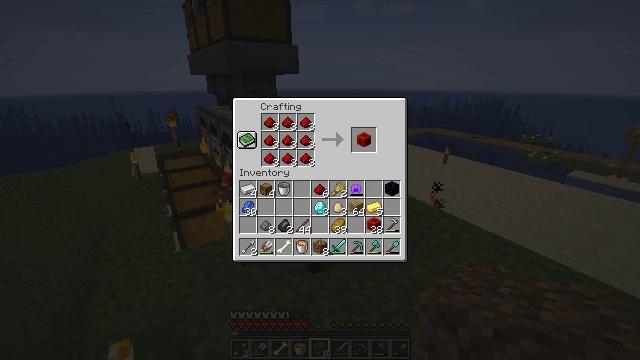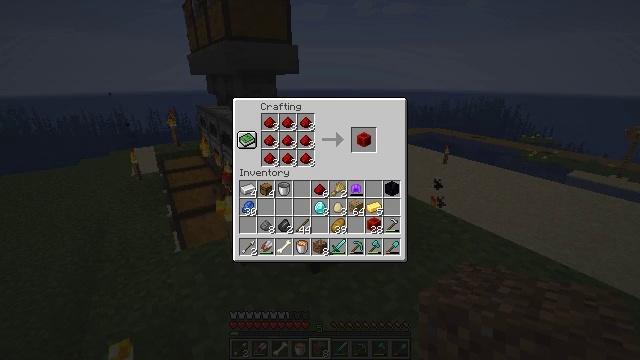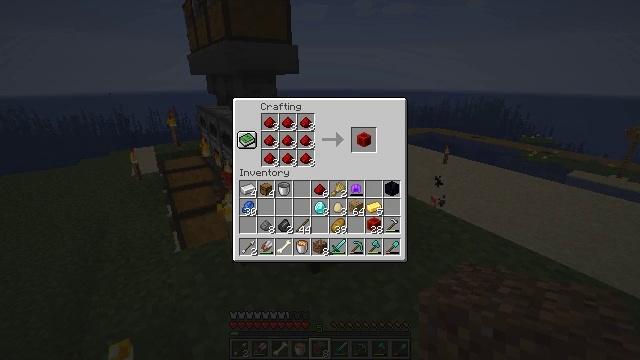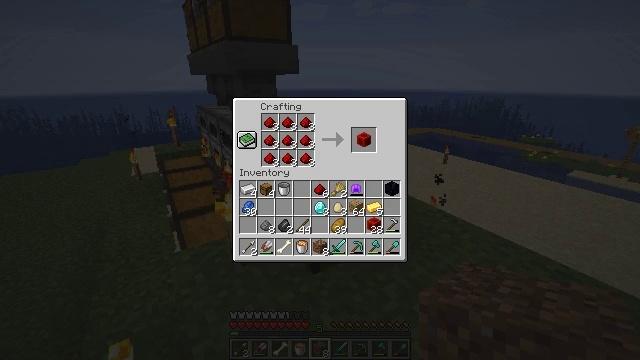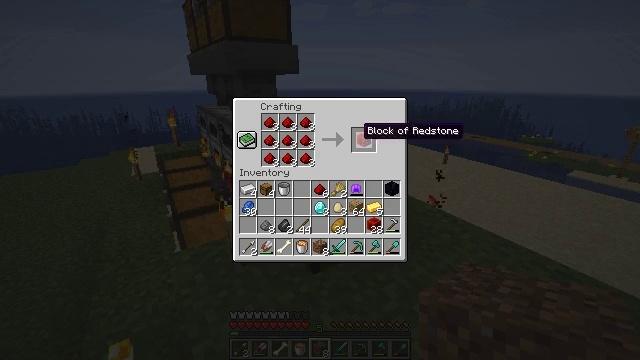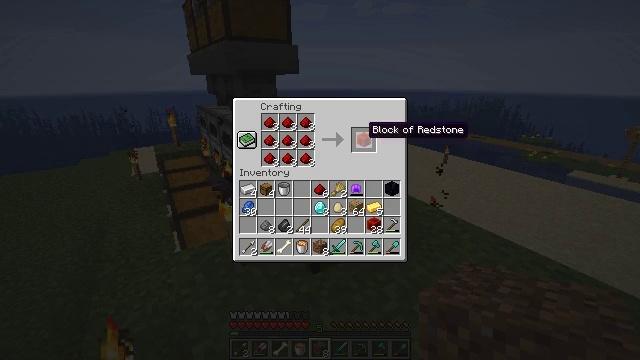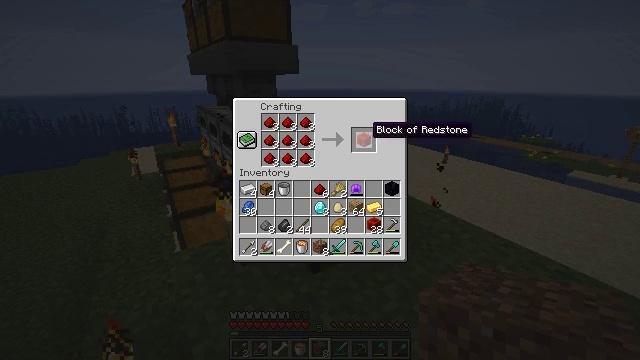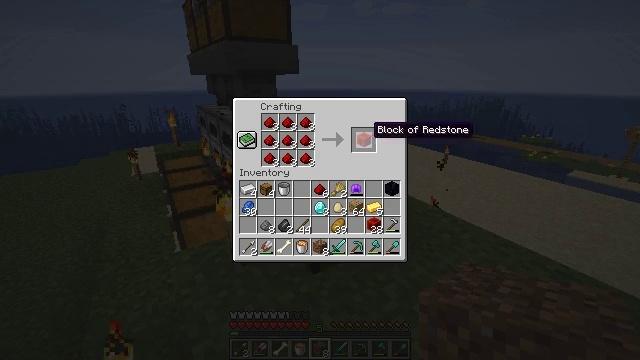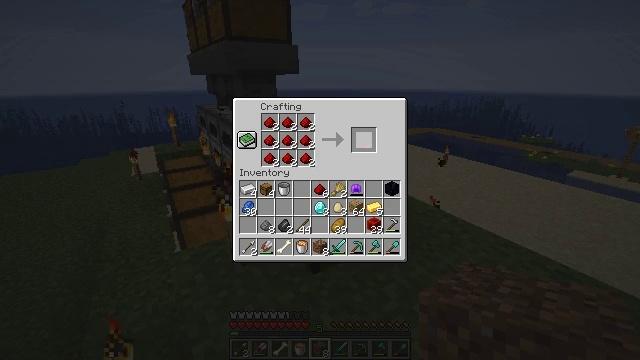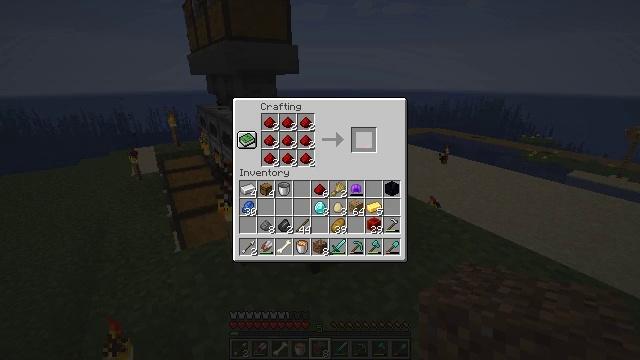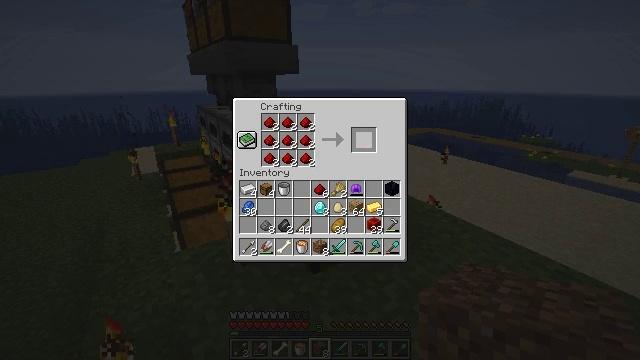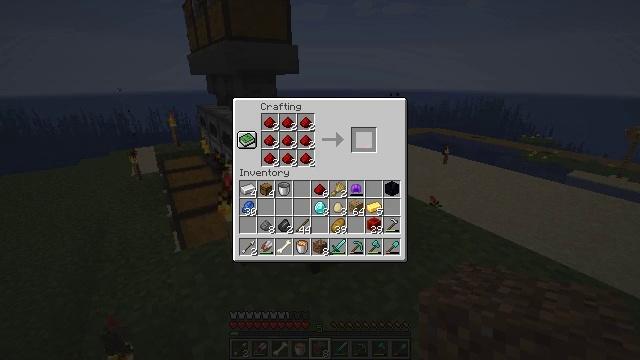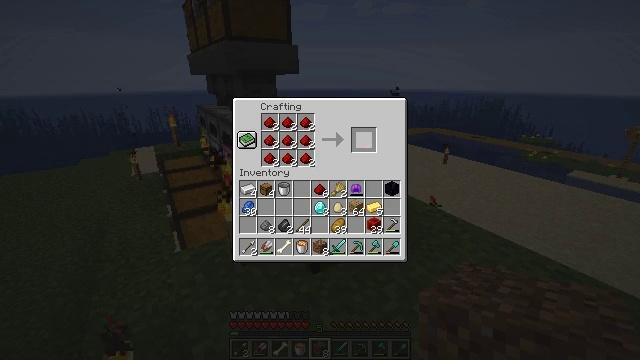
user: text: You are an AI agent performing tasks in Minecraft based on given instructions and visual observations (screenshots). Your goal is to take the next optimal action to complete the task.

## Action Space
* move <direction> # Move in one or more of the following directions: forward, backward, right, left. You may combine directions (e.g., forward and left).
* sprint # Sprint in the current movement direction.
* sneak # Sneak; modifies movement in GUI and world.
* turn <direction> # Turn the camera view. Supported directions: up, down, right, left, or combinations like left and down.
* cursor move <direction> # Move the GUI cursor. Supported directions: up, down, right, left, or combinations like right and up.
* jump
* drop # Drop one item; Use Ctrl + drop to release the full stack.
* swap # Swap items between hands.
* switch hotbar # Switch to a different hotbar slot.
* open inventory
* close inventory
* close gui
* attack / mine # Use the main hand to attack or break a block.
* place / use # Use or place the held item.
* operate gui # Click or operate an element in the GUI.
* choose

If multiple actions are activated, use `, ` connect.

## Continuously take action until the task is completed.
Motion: motion action
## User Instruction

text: Open your crafting table and make a redstone block.
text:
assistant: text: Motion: sneak
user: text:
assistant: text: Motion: sneak
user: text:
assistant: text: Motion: sneak
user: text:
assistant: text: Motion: sneak
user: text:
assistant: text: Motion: sneak
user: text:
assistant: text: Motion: sneak
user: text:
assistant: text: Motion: sneak
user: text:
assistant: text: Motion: sneak, operate gui
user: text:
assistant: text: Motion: sneak, operate gui
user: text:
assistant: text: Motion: sneak, operate gui
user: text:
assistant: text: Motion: sneak
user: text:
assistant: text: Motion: sneak
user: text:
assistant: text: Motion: sneak